Question: I have a single page that has a form called search criteria. this form sits on the left side of the page and manages what criteria is posted back to the server. I can easily wrap this form in it's own controller. however I have a drop down in a completely different place in the page which is also part of the criteria that is sent to the server.
right now I have created two different controllers for each section and I also have a factory which manages the combined search criteria, when the page first is loaded or when it changes in any of these two controllers.
am I taking the right approach or is there a better way?
is there a way to use the data from the factory directly in my bindings in the dom?

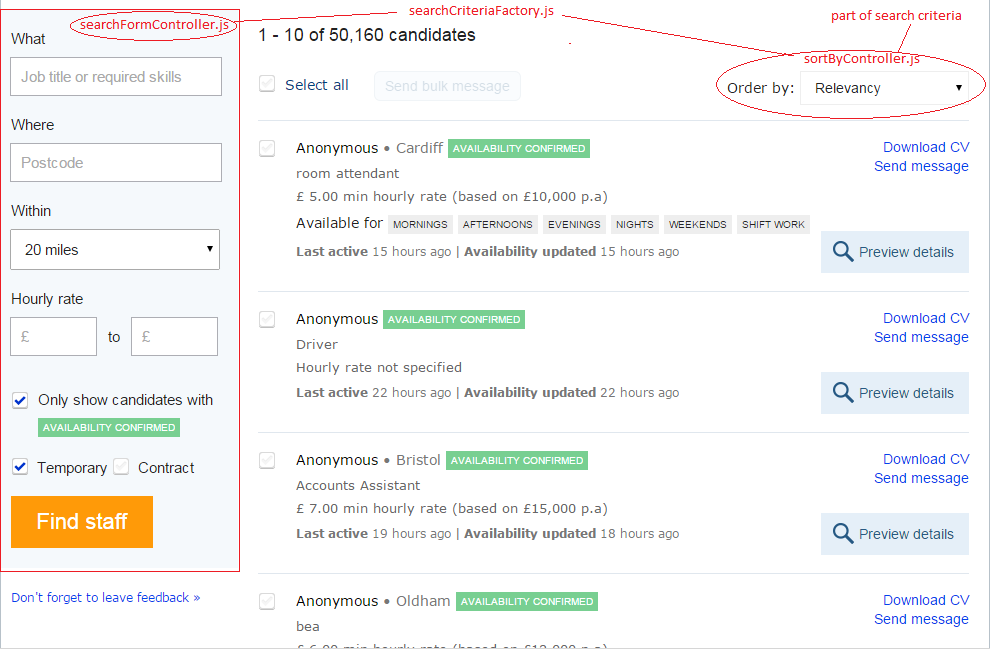
Answer: Correct, you are in right direction, Take a look at the Plunkr which I have created for you, In which I added service in scope variable which provides access to service variable. And object inside the service will be easily accessible on view.
'''
<div ng-controller="Ctrl1" style="float: left">
Upper Section
<div ng-repeat="i in [1,2,3,4,5]" ng-class="{green: dataService.data.selected == i, red: dataService.data.selected != i}"
ng-click="dataService.data.selected = i" ">{{i}}</div>
{{dataService}}
<div>
<div ng-controller="Ctrl2 " style="float: right ">
Bottom Section
<div ng-repeat="i in [1,2,3,4,5] " ng-class="{green: dataService.data.selected==i , red: dataService.data.selected !=i } "
ng-click="dataService.data.selected=i ">{{i}}</div>
{{dataService}}
<div>
'''
'''
angular.module('app',[])
.controller('Ctrl1', function($scope, dataService){
$scope.dataService = dataService;
})
.controller('Ctrl1', function($scope,dataService){
$scope.dataService = dataService;
}).
service('dataService', function(){
this.data = {};
this.getData = function(){
return this.data;
};
this.setData = function(val){
this.data = val;
};
});
'''
<URL>